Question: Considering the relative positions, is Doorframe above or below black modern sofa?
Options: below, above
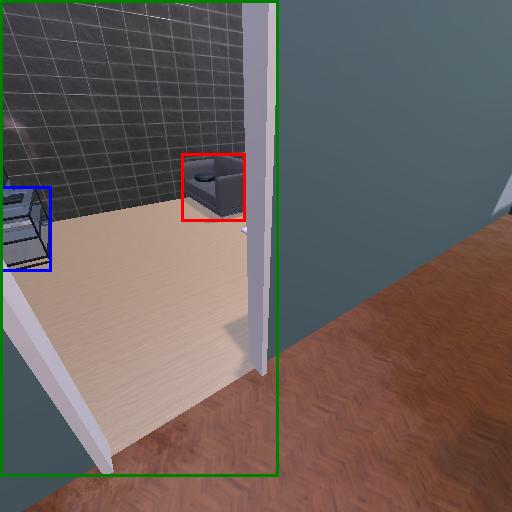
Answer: below